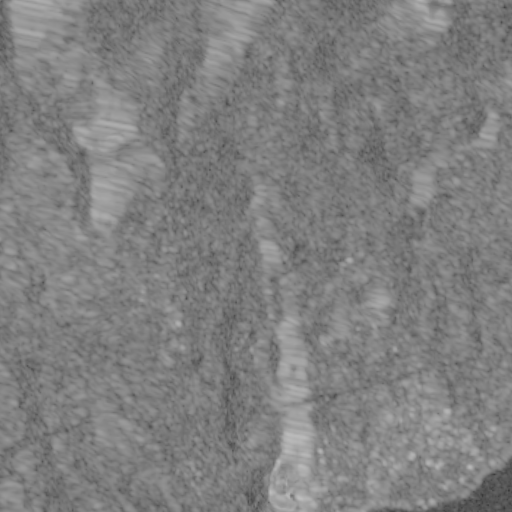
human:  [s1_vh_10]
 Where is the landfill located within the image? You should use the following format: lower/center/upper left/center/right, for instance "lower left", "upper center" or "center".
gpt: The landfill is located in the center right of the image.
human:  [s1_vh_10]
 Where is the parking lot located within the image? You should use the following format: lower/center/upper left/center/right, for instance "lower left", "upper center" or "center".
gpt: The parking lot is located in the lower right of the image.
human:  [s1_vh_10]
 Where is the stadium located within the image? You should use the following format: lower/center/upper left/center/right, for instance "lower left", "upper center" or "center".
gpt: The stadium is located in the lower right of the image.
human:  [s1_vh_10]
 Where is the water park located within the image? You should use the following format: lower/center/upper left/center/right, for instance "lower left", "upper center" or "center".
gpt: The water park is located in the lower left of the image.
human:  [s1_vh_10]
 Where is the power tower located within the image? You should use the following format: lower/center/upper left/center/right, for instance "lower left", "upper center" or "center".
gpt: There is no power tower in the image.

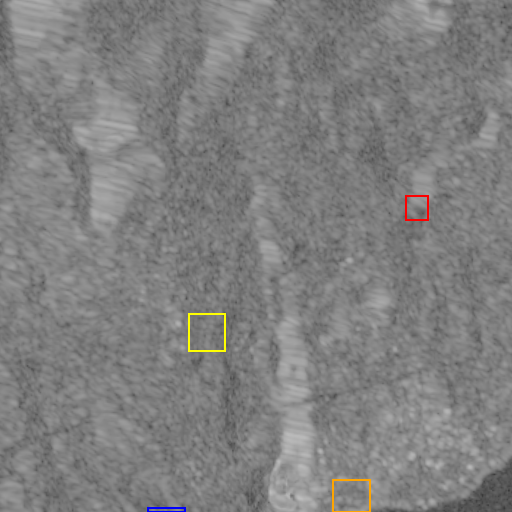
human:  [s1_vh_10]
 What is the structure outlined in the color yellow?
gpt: The structure outlined in yellow is a crop field.
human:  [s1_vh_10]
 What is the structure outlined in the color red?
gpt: The structure outlined in red is a landfill.
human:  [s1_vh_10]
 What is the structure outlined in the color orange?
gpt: The structure outlined in orange is a park.
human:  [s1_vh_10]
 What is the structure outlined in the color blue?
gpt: The structure outlined in blue is a water park.
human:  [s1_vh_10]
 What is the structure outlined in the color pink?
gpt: There is no pink outline.